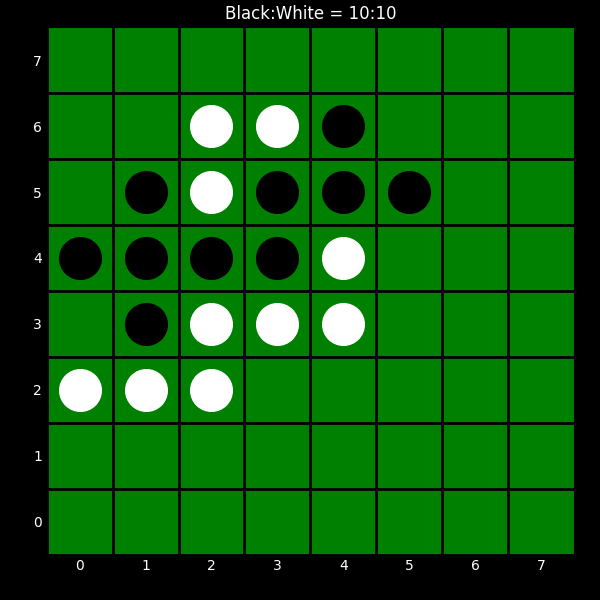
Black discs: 10
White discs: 10